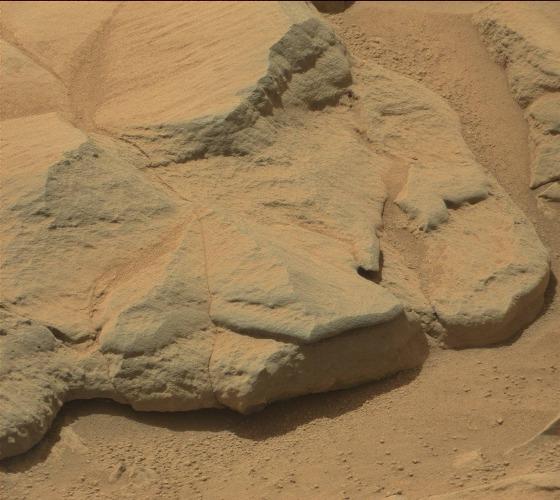
Terrain classes present: Bedrock, Gravel / Sand / Soil, Shadow